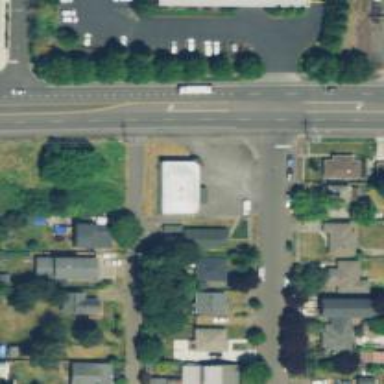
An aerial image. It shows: Alley classified as service road.